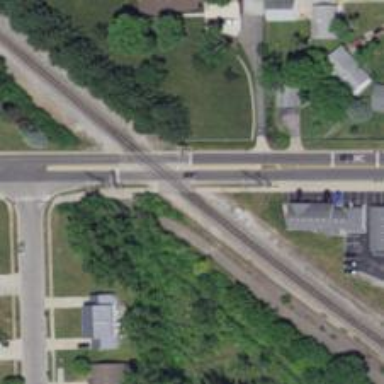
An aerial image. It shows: Crossing for the railway.